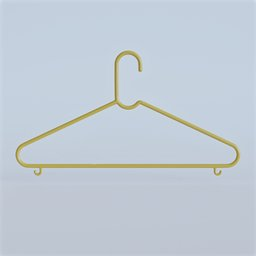
Label: tools